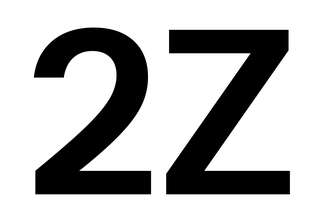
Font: InstrumentSans_SemiBold